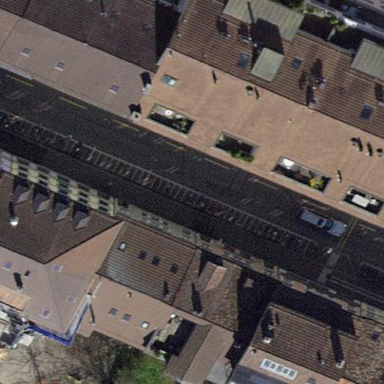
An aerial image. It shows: Building with gabled roof oriented across.